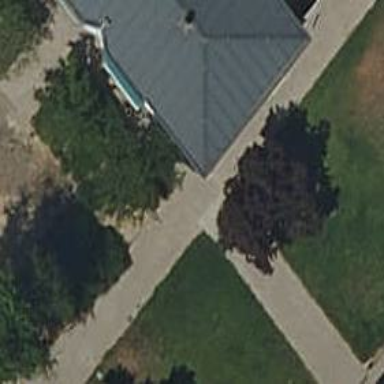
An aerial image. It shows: Paved sidewalk.